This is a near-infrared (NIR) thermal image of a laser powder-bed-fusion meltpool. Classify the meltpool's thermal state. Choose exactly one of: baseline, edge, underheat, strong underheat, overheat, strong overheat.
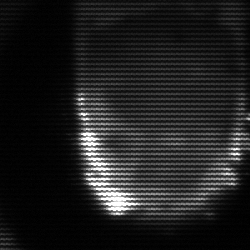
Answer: baseline